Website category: sports
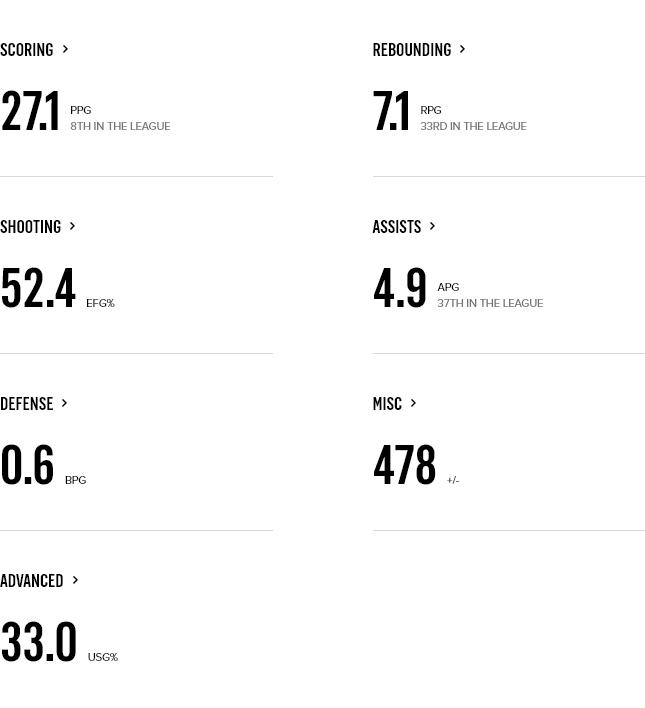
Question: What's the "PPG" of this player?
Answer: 27.1

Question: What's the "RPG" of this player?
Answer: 7.1

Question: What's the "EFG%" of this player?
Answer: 52.4

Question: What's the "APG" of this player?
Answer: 4.9

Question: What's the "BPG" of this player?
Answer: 0.6

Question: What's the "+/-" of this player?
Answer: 478

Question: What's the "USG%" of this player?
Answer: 33.0

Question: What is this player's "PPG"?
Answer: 27.1

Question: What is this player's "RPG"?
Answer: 7.1

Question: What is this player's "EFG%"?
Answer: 52.4

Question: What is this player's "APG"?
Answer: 4.9

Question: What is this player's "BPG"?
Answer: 0.6

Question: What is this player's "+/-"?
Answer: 478

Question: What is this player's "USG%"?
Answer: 33.0

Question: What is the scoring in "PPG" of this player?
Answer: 27.1

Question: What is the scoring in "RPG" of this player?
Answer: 7.1

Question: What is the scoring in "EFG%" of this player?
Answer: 52.4

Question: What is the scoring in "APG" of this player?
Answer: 4.9

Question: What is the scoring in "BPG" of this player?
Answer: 0.6

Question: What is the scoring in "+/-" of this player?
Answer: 478

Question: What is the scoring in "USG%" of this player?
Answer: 33.0

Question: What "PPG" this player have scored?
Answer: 27.1

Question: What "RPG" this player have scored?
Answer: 7.1

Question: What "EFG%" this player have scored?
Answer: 52.4

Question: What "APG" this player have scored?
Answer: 4.9

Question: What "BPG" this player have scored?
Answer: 0.6

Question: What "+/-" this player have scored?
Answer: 478

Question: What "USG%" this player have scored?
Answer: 33.0

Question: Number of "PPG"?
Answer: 27.1

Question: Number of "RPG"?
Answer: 7.1

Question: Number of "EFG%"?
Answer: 52.4

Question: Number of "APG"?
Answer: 4.9

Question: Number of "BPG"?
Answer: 0.6

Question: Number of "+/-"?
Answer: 478

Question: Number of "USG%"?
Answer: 33.0

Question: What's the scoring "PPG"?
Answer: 27.1

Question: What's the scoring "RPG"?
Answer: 7.1

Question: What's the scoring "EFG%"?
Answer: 52.4

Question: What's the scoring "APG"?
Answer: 4.9

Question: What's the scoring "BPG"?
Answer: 0.6

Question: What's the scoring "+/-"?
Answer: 478

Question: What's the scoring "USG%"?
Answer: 33.0